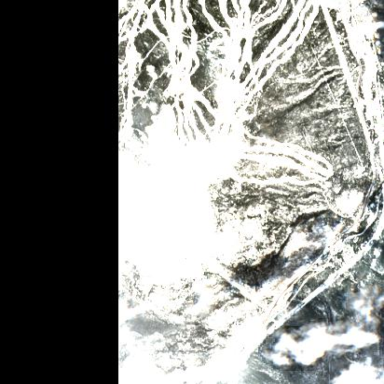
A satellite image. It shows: Area designated for winter sports.